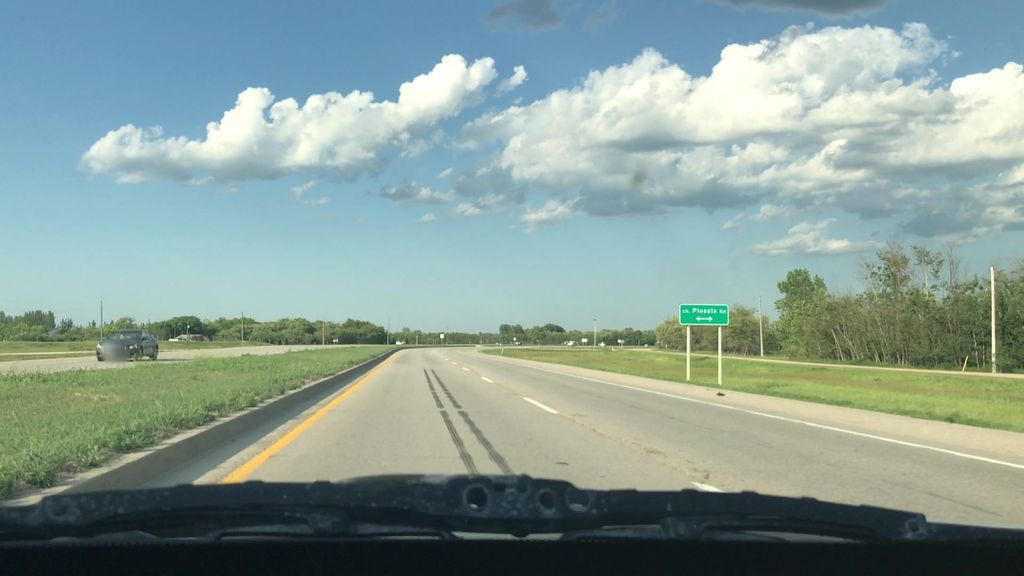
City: winnipeg